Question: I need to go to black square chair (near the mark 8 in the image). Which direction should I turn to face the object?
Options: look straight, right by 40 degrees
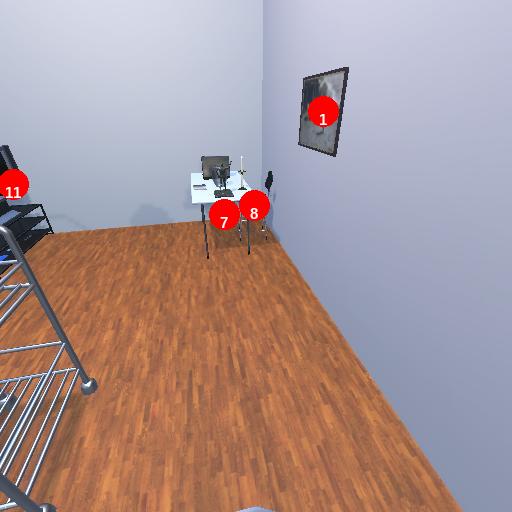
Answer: look straight